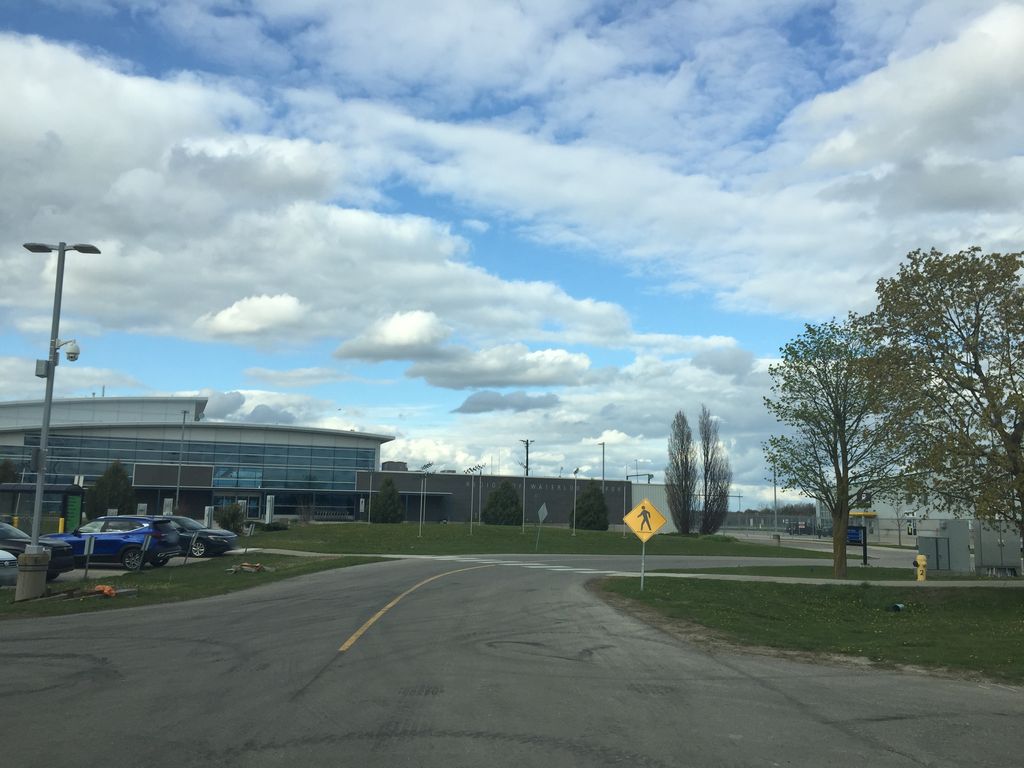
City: kitchener-waterloo